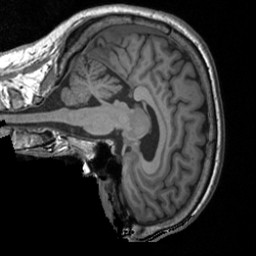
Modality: T1w
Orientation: sagittal
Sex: male
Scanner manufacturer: siemens
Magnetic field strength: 3 T
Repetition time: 1.9 s
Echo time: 0.00226 s